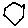
Label: hexagon